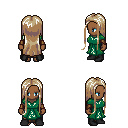
a pixel art fantasy rpg character, female body template, human, dark skin, sash dress, robe skirt, white blonde extra-long hairstyle, cloth bracers, black shoes, four views (front, back, left, right), 2x2 character sprite sheet, small pixel art, hard edges, no anti-aliasing